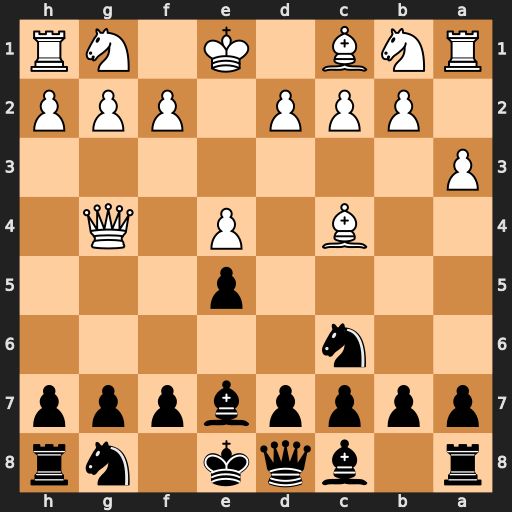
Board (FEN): r1bqk1nr/ppppbppp/2n5/4p3/2B1P1Q1/P7/1PPP1PPP/RNB1K1NR
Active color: b
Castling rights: KQkq
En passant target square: -
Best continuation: d5 Qxg7 Bf6